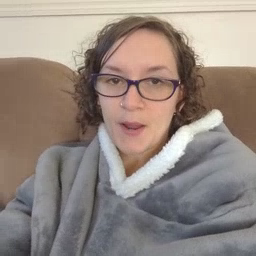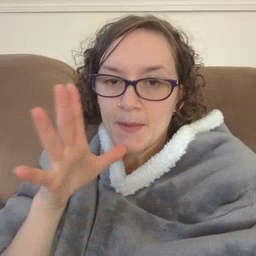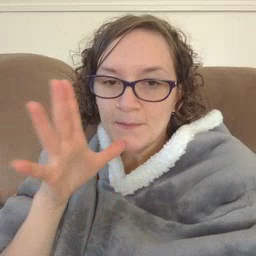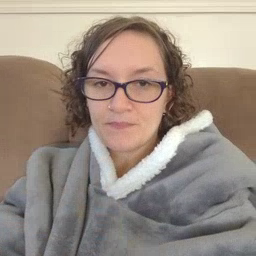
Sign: mom